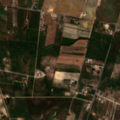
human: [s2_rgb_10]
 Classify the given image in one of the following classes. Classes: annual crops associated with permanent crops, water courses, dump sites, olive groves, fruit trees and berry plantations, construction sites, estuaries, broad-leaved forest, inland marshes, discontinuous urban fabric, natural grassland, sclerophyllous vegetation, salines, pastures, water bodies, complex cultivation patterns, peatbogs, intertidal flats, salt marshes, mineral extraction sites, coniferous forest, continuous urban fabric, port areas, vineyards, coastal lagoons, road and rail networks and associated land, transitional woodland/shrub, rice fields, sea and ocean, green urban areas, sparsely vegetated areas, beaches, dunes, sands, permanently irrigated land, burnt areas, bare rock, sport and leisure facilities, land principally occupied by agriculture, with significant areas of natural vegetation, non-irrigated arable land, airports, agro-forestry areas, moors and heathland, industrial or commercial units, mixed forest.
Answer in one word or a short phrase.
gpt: continuous urban fabric